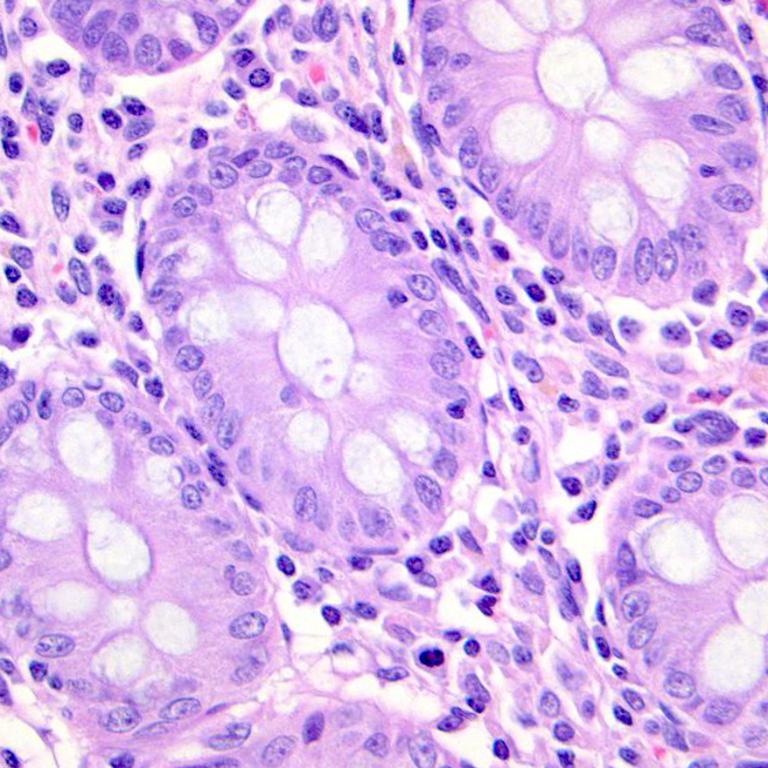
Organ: colon
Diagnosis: benign